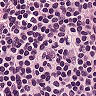
Metastatic tissue present: no